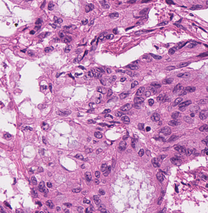
Tumor epithelial tissue: yes
Tumor-associated stroma tissue: yes
Normal tissue: no